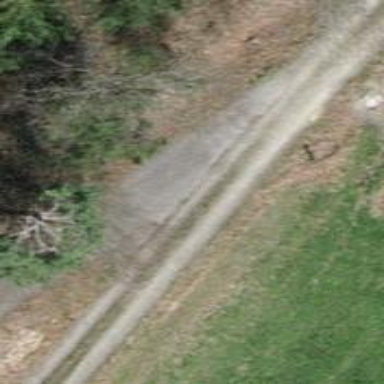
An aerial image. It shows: Gravel track with grade2 quality.